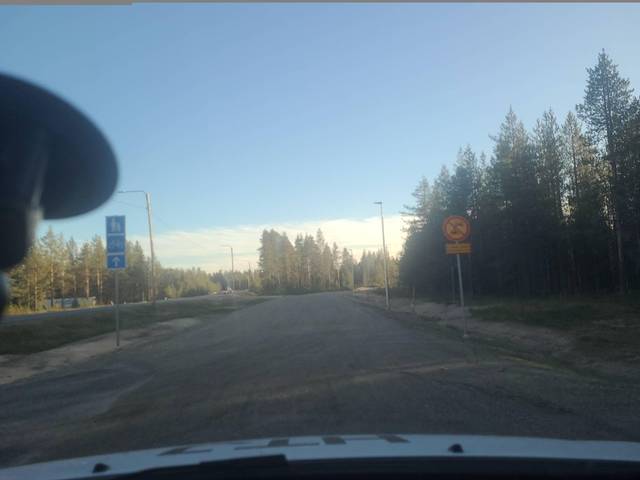
Region: Finland
Coordinates: 66.028, 29.128